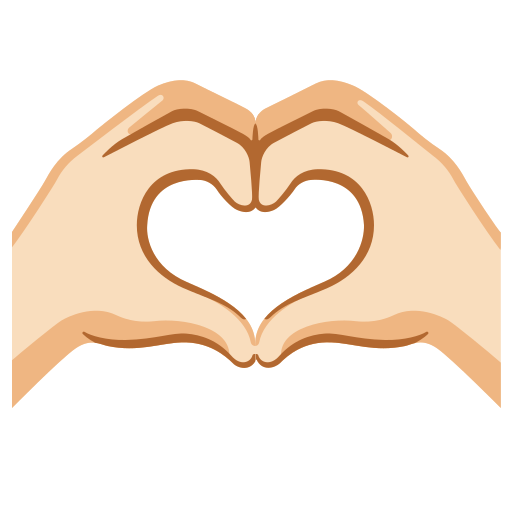
Emoji: 🫶🏻